Field crop: tomato
Growth stage: 2
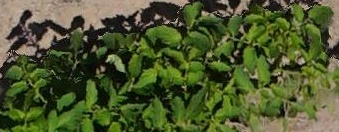
Species: tomato